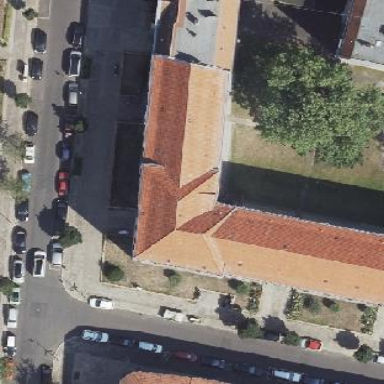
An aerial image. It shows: Apartment building with gabled roof made of roof tiles.